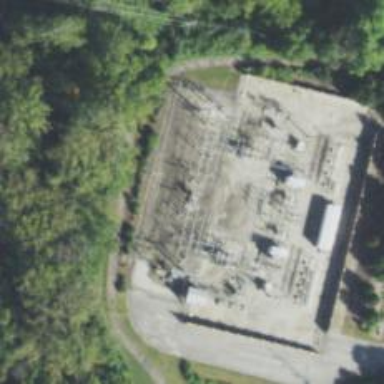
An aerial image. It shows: Switch used for power control.